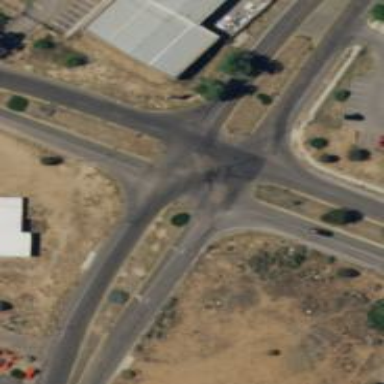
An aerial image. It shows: Tertiary road with asphalt surface leading to roundabout.